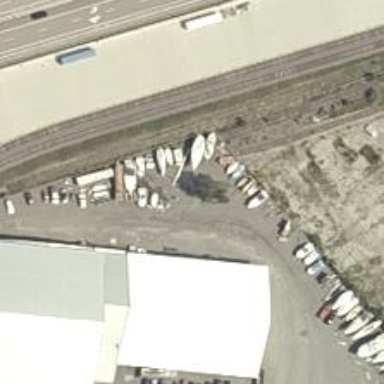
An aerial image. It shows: Railway yard.